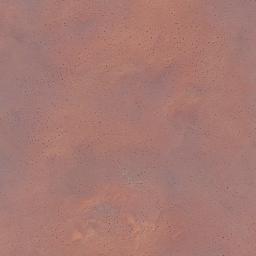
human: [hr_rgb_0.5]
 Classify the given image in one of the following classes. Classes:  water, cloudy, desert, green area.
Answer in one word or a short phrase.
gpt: desert